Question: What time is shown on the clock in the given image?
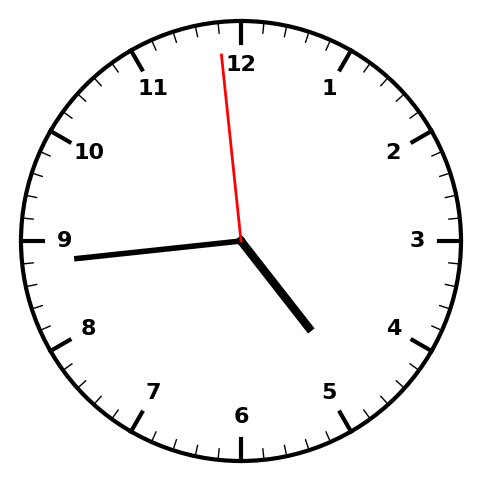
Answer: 04:43:59